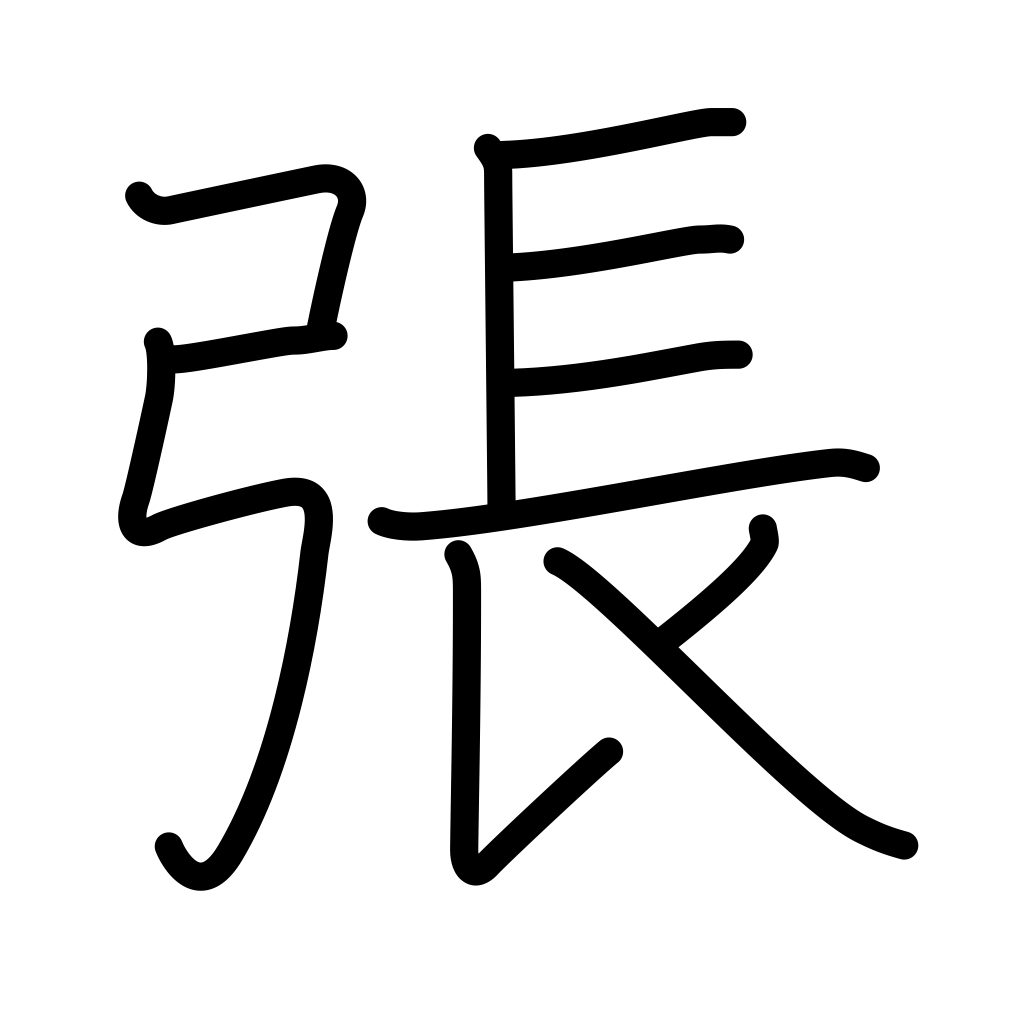
Meaning: counter for bows & stringed instruments, stretch, spread